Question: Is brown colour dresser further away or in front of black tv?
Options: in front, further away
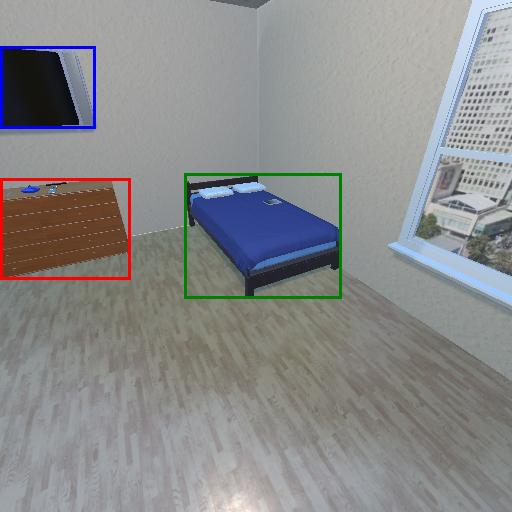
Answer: in front